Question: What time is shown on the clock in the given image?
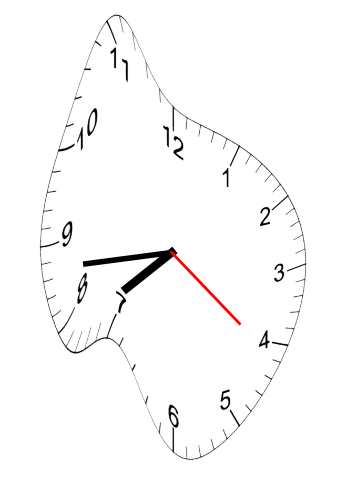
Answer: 07:43:21